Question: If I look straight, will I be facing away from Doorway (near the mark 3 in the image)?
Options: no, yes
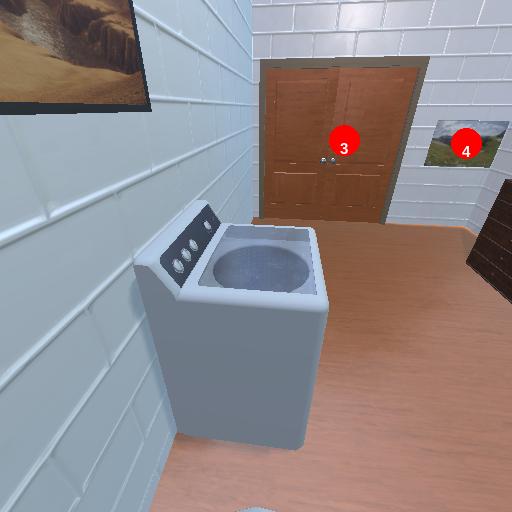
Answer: no